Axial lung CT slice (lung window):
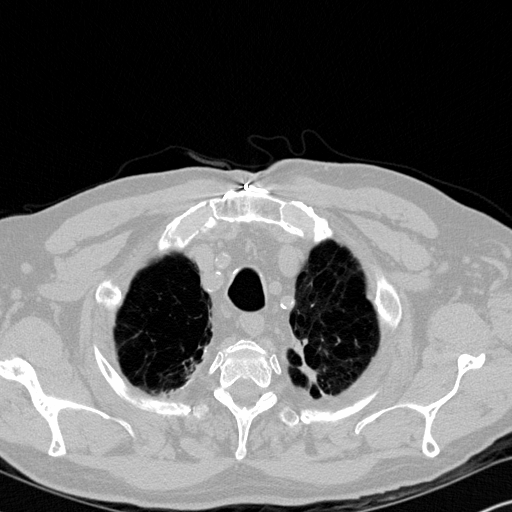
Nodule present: no